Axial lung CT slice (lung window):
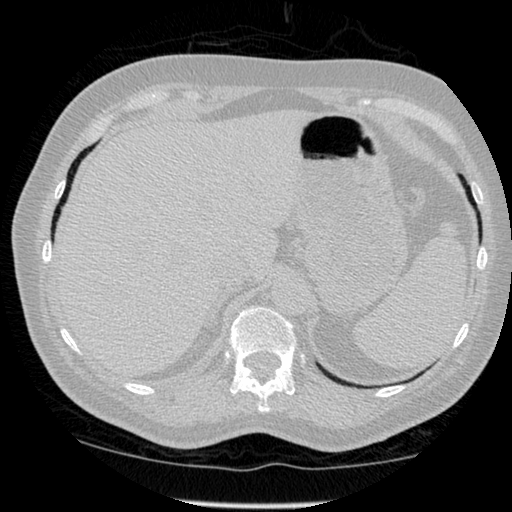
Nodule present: no